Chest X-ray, AP view. Patient: 14 years old, sex M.
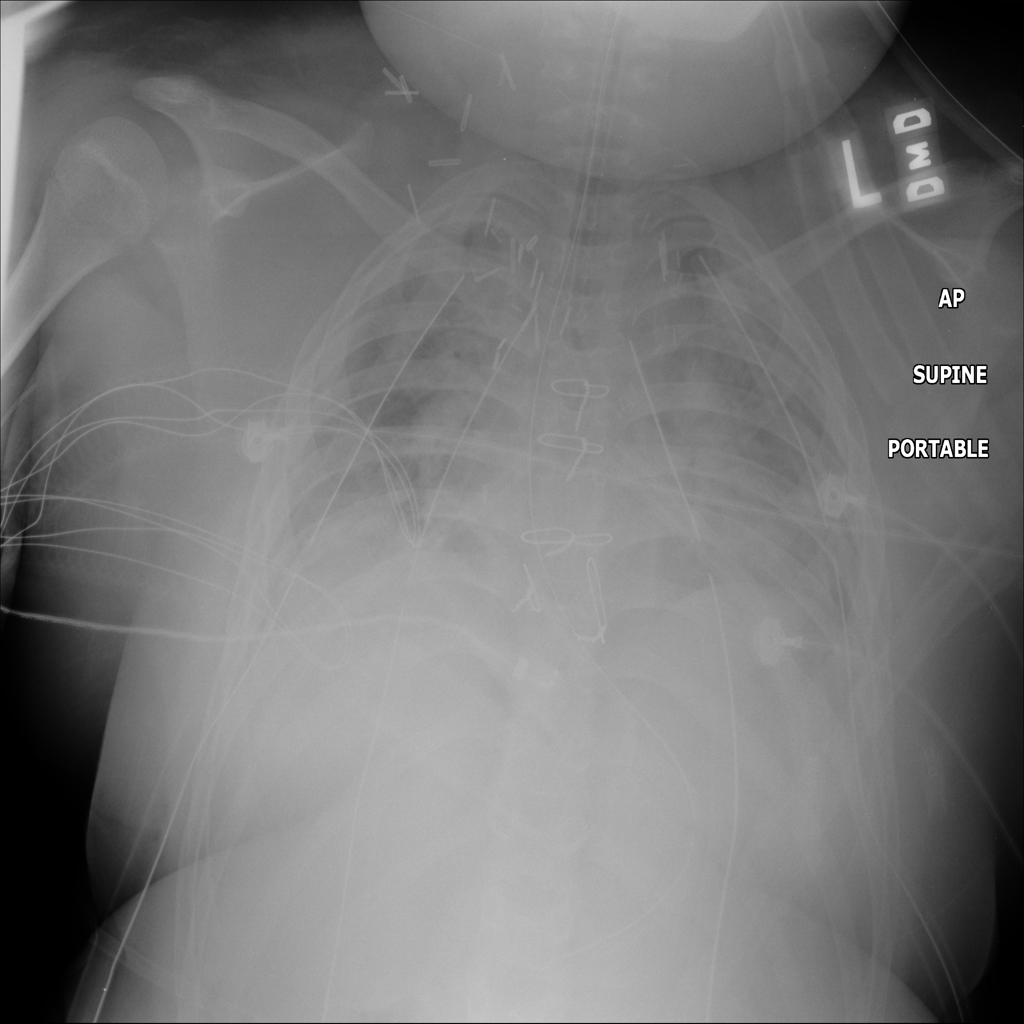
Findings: No Finding